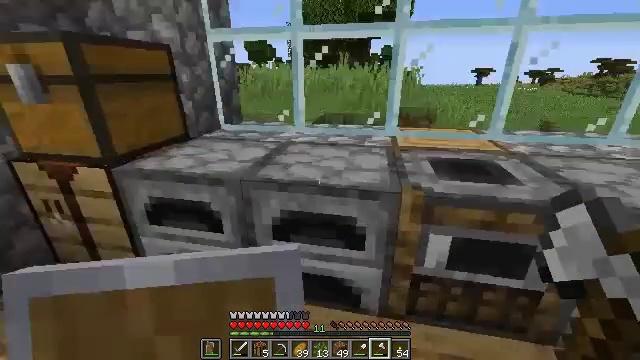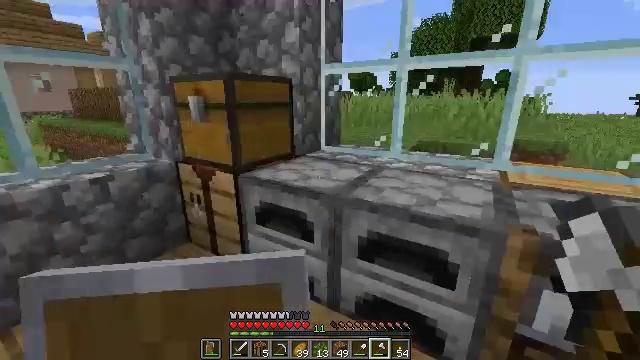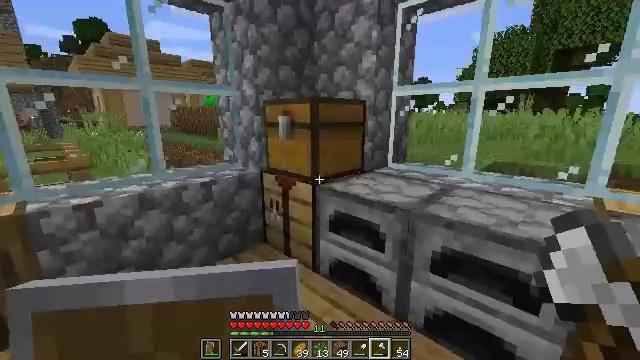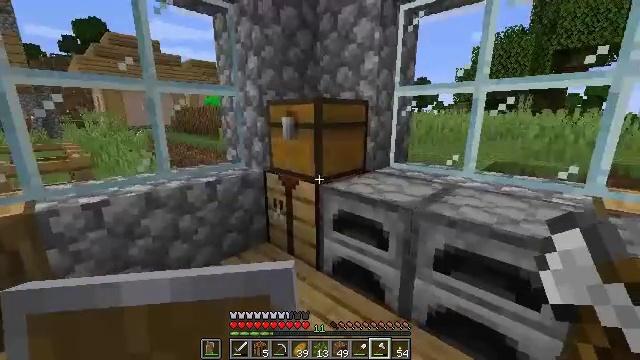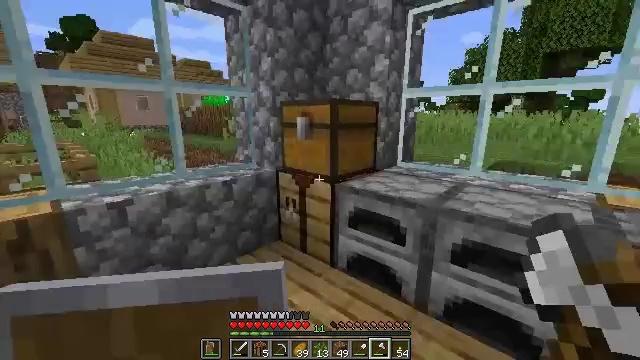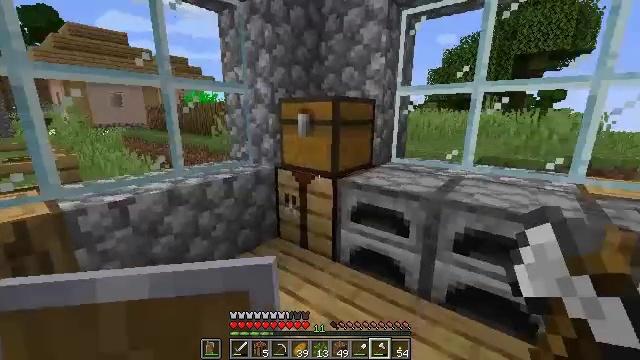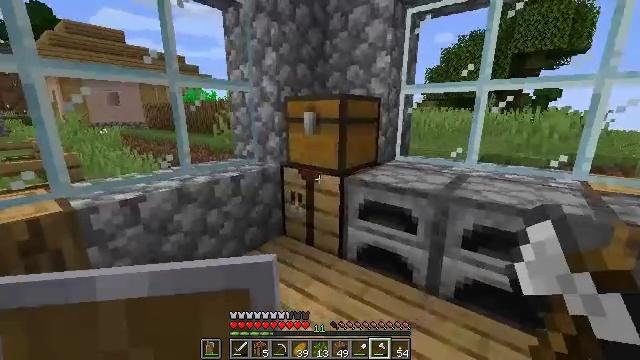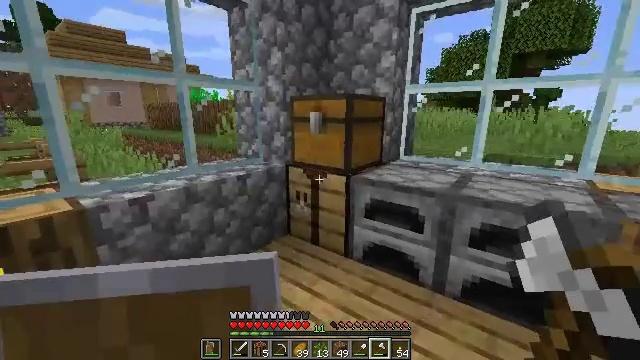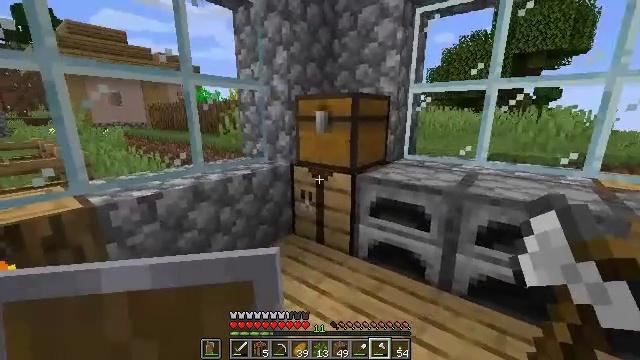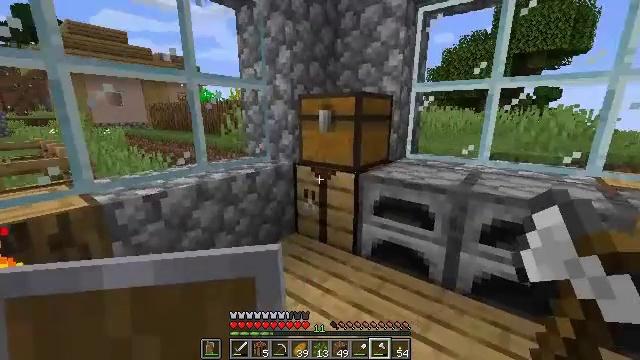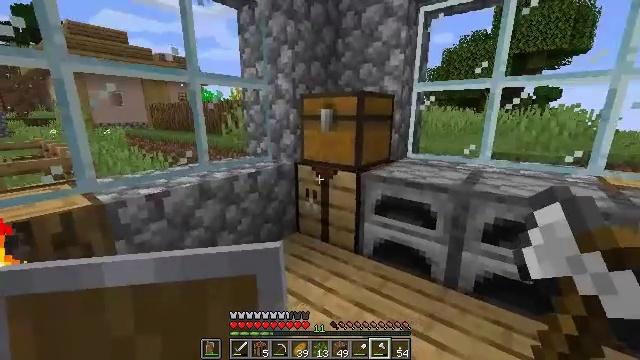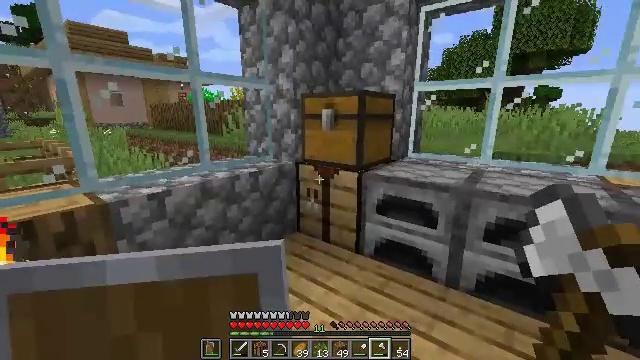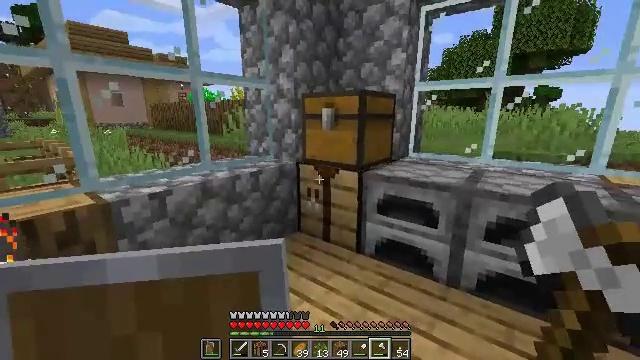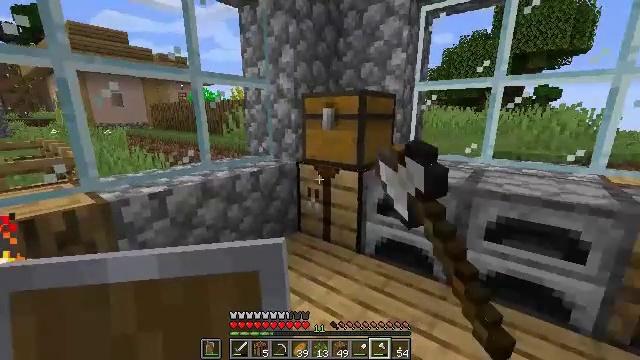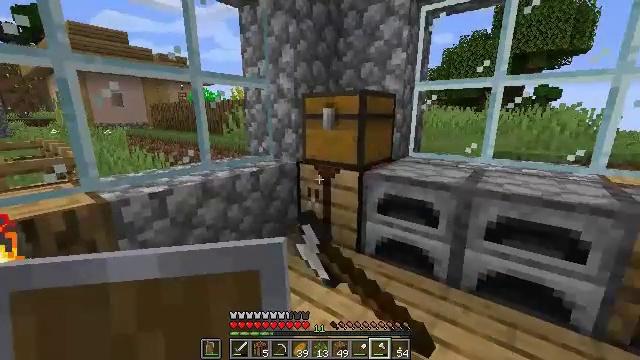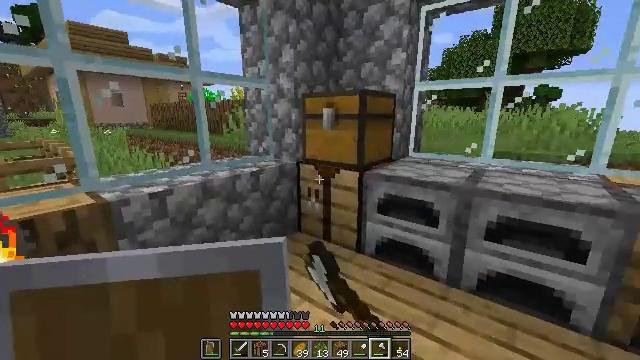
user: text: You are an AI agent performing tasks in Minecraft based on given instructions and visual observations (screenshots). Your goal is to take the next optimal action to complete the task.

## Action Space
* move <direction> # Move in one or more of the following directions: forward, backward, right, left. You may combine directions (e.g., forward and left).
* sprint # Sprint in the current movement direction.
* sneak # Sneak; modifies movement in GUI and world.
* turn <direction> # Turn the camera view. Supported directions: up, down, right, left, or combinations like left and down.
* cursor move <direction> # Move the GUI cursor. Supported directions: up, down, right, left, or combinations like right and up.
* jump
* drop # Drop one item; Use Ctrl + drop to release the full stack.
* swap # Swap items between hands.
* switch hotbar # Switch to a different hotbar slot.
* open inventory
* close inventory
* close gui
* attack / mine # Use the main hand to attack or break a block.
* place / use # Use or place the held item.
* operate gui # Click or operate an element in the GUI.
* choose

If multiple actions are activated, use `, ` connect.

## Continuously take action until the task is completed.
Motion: motion action
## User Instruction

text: Use oak planks to craft an oak sign.
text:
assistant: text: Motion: move back and move left, turn left and up
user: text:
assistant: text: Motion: move back and move left, turn left and up
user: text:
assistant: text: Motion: move left
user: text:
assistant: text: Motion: move left, turn right
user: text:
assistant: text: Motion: move left, turn right
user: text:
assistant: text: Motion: no_op
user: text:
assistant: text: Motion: no_op
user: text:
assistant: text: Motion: no_op
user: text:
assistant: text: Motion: no_op
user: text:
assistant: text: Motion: no_op
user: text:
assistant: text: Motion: no_op
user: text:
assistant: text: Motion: use / place
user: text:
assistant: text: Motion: use / place
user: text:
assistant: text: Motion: use / place
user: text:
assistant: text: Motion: no_op
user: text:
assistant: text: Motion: no_op
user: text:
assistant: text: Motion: open gui
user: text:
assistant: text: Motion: cursor move right and up
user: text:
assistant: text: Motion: cursor move up
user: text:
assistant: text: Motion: cursor move up
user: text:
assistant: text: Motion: cursor move left
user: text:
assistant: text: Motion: no_op
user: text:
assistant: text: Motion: cursor move down
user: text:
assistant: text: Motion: cursor move down
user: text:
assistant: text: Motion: no_op
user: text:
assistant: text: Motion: no_op
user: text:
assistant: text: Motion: no_op
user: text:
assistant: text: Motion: cursor move left
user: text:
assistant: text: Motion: cursor move left
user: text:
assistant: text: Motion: no_op